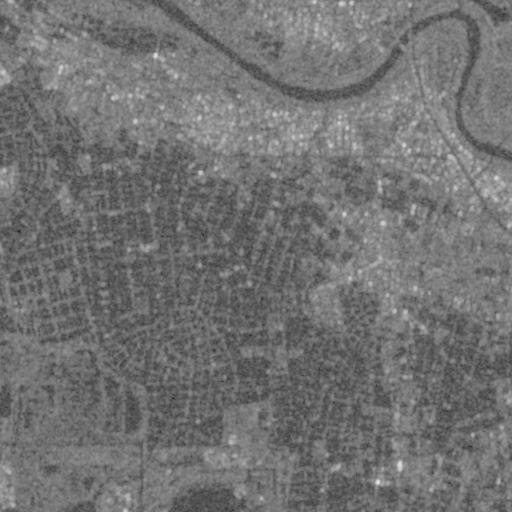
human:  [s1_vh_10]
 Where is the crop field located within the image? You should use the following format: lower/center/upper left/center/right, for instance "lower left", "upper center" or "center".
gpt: The crop field is located in the upper of the image.
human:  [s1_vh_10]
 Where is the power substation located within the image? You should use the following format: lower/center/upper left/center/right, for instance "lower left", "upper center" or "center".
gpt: The power substation is located in the lower center of the image.
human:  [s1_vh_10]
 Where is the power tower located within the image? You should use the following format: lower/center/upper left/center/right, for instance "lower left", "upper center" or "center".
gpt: There is no power tower in the image.

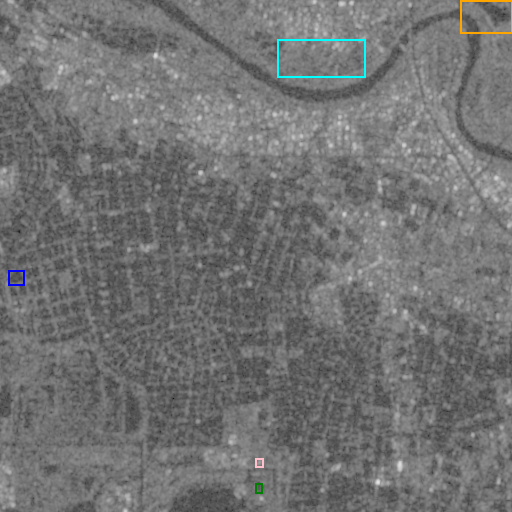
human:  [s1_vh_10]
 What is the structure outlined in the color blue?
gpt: The structure outlined in blue is an aquafarm.
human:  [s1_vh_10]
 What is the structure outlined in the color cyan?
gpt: The structure outlined in cyan is a crop field.
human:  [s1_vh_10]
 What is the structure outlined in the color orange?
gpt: The structure outlined in orange is a park.
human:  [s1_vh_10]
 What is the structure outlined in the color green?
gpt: The structure outlined in green is a parking lot.
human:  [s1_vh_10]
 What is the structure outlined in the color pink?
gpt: The structure outlined in pink is a power substation.
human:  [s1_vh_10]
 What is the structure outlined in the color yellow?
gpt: There is no yellow outline.